Question: I've got 2 projects in my solution.
1. The one is a small win forms project, and
2. the other, a InstallShield Limited Edition project.
Everything works fine & installs correctly for the most part. The desktop and start menu shortut's get created also with the correct icon... except that that the target & start in properties are blank... and thus the shortcuts are useless.
Normally target should have the reference to the executable, but it seems to be populated with my project name :/
I'm not too sure how I can go about debugging this? Or what would be causing the problem?

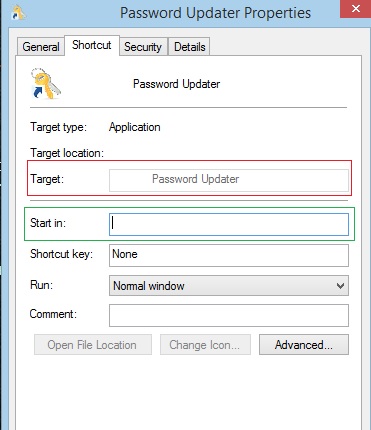
Answer: I started going going through the sub steps in the Installer project.

Under the 3rd node - , there is a item.
Upon opening you'll see a tree view of where the shortcuts will be created. I selected the desktop shortcut, and noticed that the working directory was not set. I changed it to point to '[INSTALLDIR]'
This fixed the problem for me